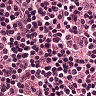
Metastatic tissue present: no